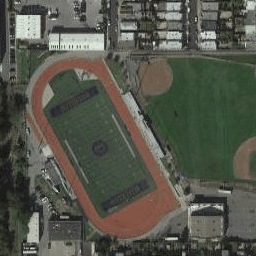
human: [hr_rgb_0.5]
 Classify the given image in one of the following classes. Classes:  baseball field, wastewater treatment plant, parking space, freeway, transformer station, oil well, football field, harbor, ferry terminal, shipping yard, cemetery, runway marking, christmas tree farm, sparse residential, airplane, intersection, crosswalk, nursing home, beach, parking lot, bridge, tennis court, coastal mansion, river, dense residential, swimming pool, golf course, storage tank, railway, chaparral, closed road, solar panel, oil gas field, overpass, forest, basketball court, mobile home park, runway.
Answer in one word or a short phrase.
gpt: football field